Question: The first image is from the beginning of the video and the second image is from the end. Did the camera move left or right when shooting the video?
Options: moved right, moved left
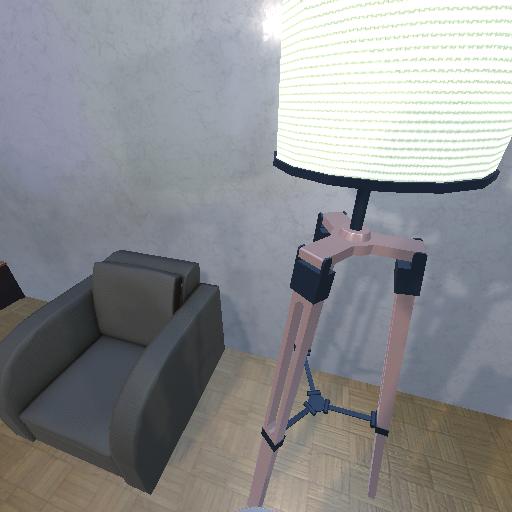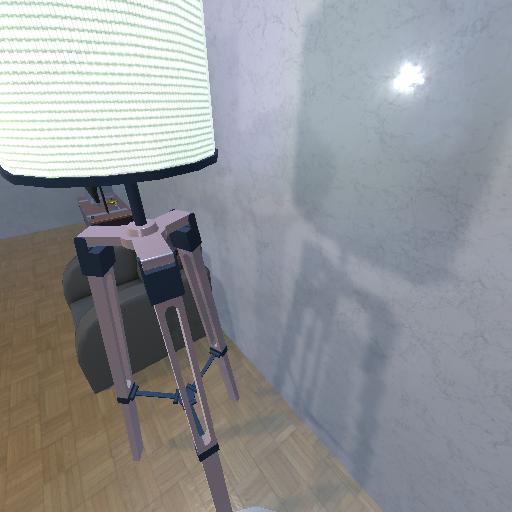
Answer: moved right